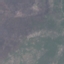
Land use / land cover class: HerbaceousVegetation